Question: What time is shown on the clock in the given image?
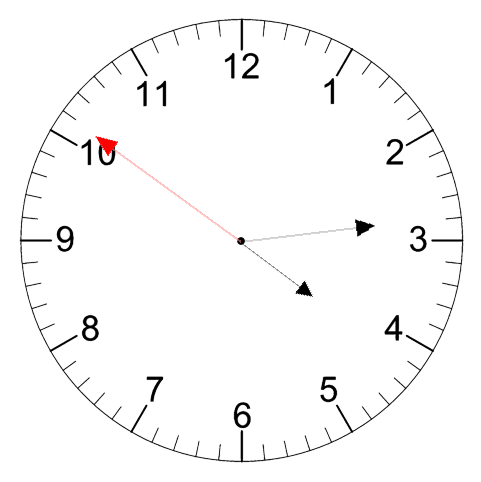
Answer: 04:13:51